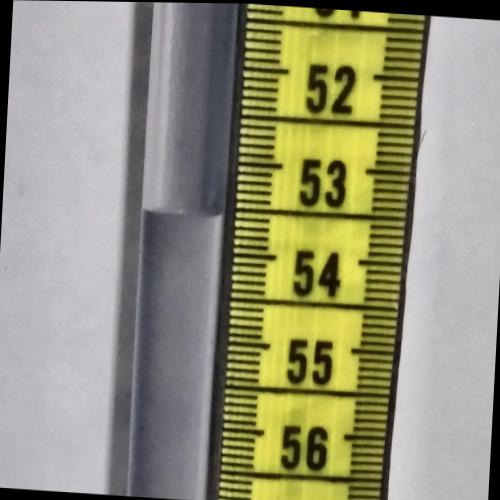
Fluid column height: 53.6 cm